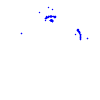
Particle: pion